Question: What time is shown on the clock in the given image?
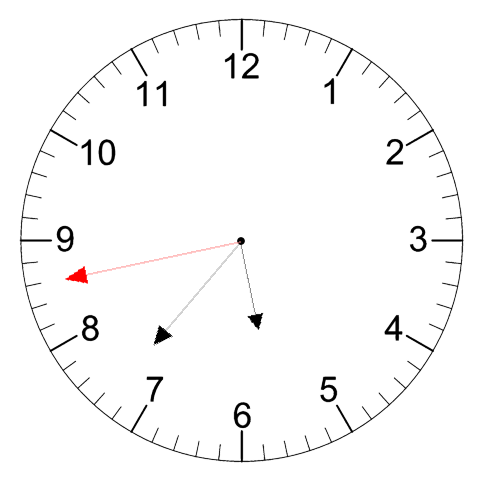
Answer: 05:36:43